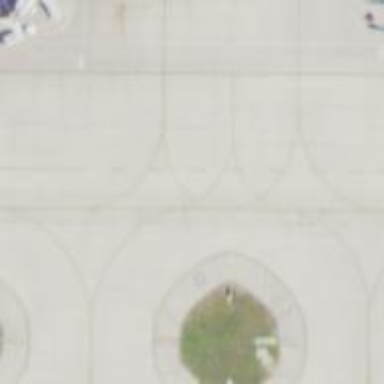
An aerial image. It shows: View of taxiway at the airport.